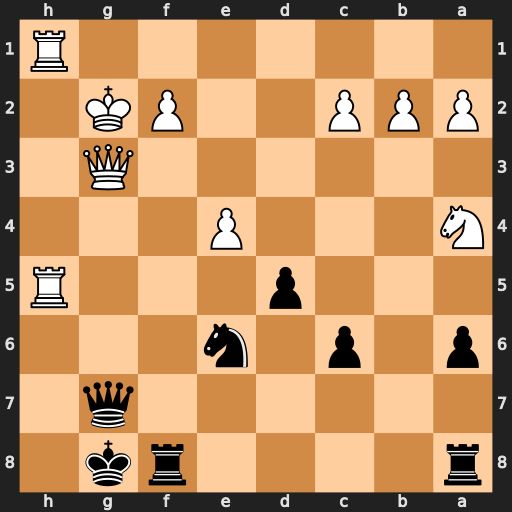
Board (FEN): r4rk1/6q1/p1p1n3/3p3R/N3P3/6Q1/PPP2PK1/7R
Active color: b
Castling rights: -
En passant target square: -
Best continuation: Nf4+ Kf1 Nxh5 Qxg7+ Nxg7